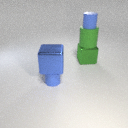
large green rubber cylinder below small blue rubber cylinder